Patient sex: M
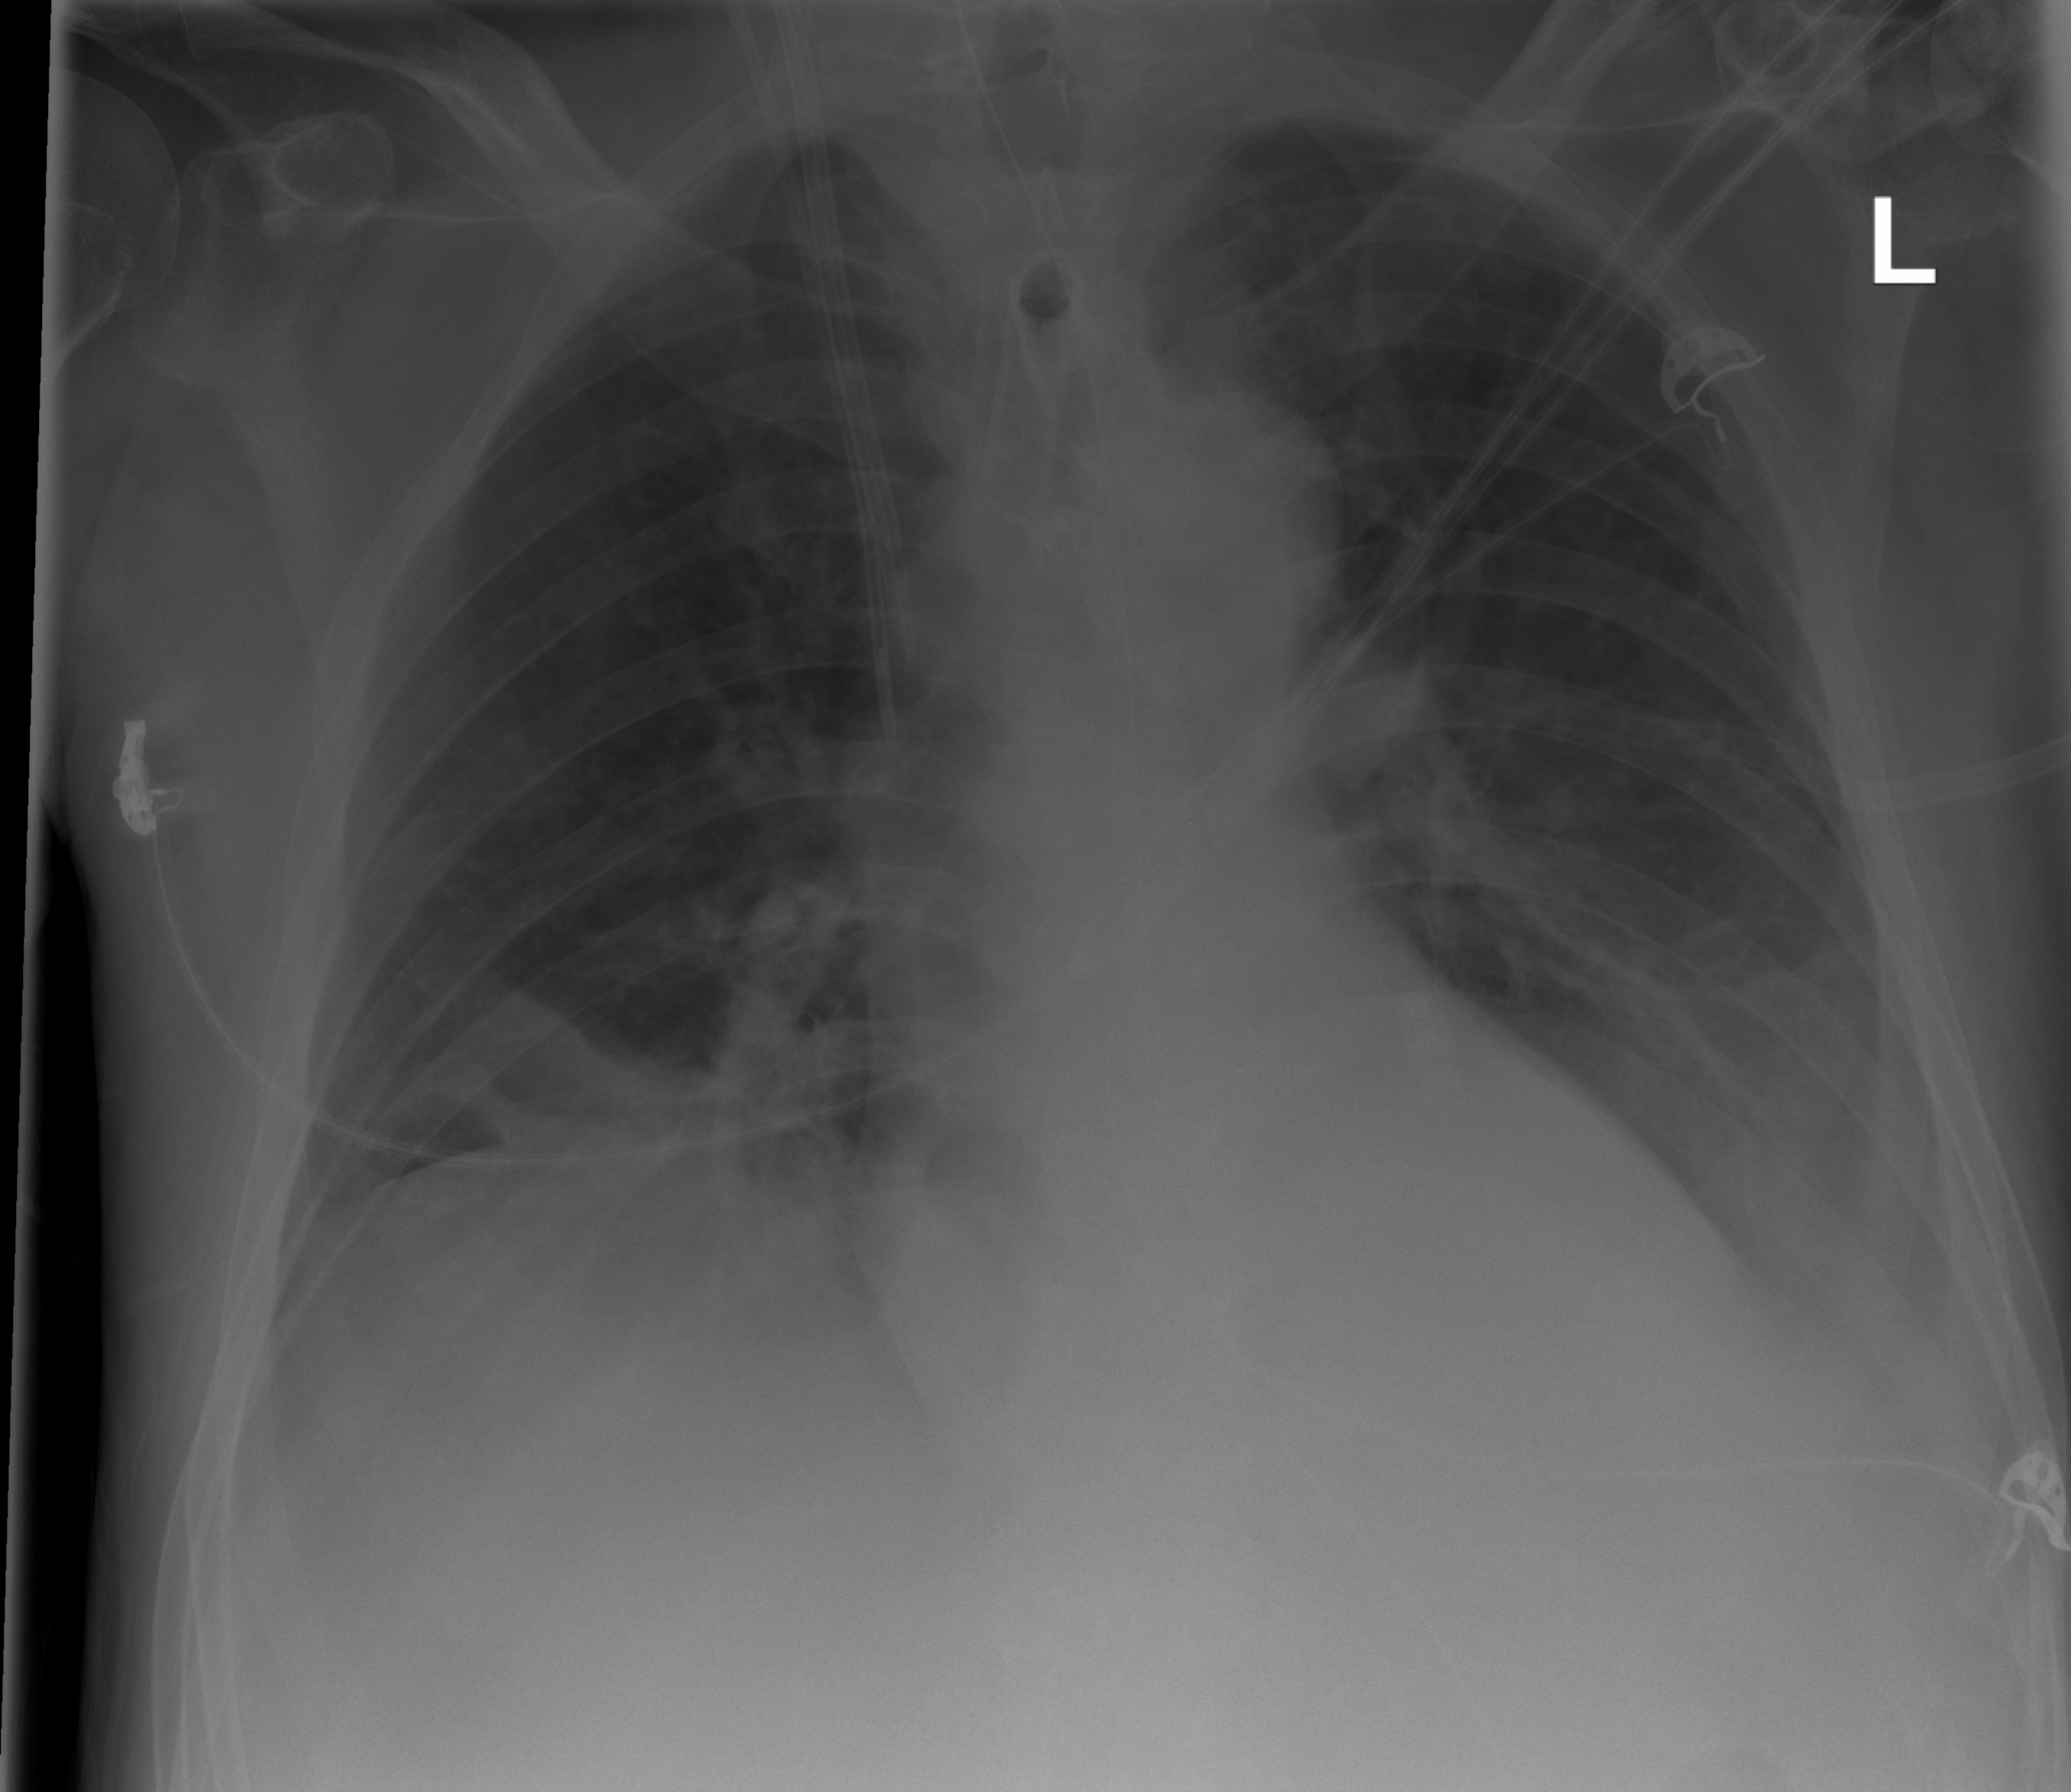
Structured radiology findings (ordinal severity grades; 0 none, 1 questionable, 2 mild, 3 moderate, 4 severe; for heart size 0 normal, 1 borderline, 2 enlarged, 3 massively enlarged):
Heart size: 0
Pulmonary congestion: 2
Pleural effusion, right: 1
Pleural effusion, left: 2
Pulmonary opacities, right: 2
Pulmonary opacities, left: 1
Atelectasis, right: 2
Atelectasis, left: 2